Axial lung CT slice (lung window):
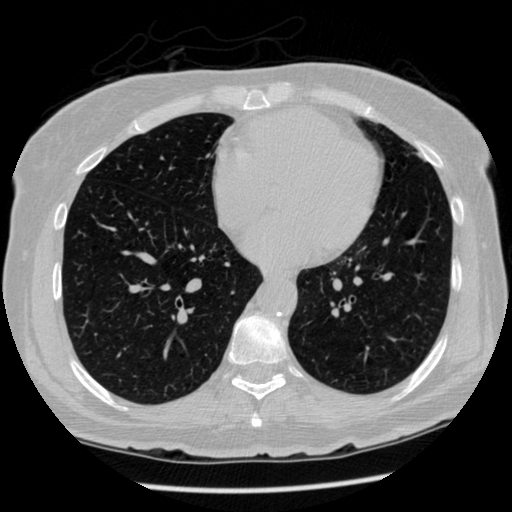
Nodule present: no